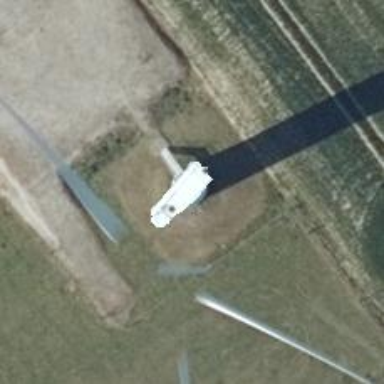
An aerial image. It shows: Wind generator with horizontal axis. The wind turbine is from Vestas.